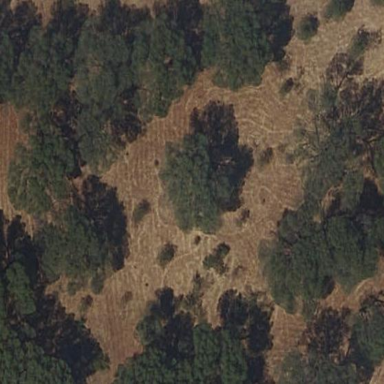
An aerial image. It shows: Mixed leaf-type forest area.